Question: I'm reading , and I found the concept as follows (original extract from the book):

Can someone explains me this concept whith other example o different definition? With other words, what is its utility?
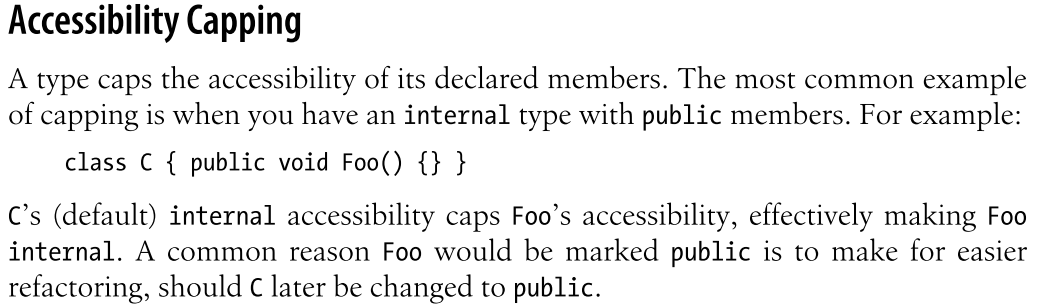
Answer: The book is saying that because no accessibility has been declared for the class C, it is given the 'internal' level as a default.
Therefore this means that even though C's Foo method is marked as 'public', it will be capped at 'internal' because that's what the class's level is.
The reason why it is capped is that it makes no sense to have a class's member more accessible than the class itself, as anything requiring the accessibility level of the member will never see it because the class won't be available.
The last bit is saying that it can still be useful to have the property marked 'public', because if later on you make the class C 'public', then Foo will also be 'public' (otherwise you would also have to change Foo from 'internal' to 'public'.)
I think the book is confusing because it is explaining 2 things at once, capping, and the fact that if you don't declare an accessibility level on a class then it gets 'internal' by default.
IMHO, it would have been clearer to have
'''
internal class MyClass
{
public void Foo() {}
}
'''
BTW, I also hate the fact that the class is called C. Was the guy trying to cut down on printing costs or something?